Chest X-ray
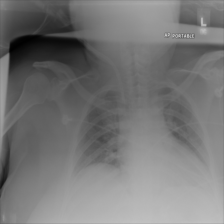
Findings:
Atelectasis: negative
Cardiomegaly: negative
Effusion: negative
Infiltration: negative
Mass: negative
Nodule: negative
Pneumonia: negative
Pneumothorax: negative
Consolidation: negative
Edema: negative
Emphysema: negative
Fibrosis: negative
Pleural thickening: negative
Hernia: negative